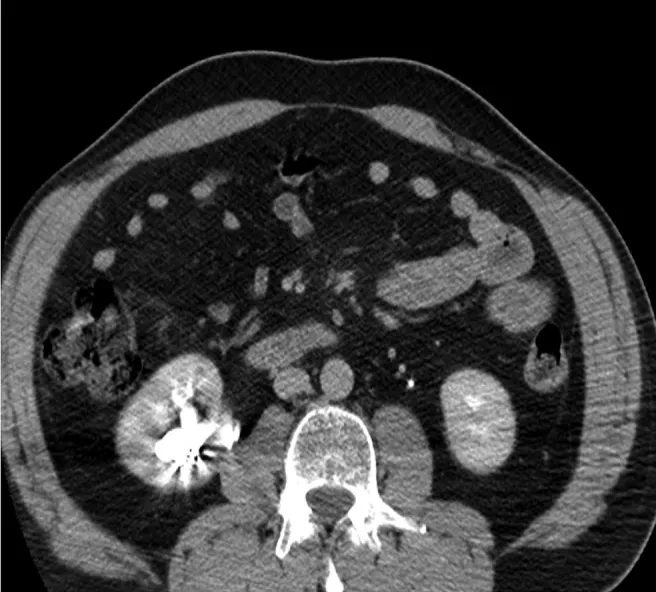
Preoperative CT scan.
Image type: radiology (ct)